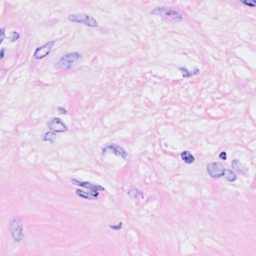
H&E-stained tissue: Breast